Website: apple
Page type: billing-address
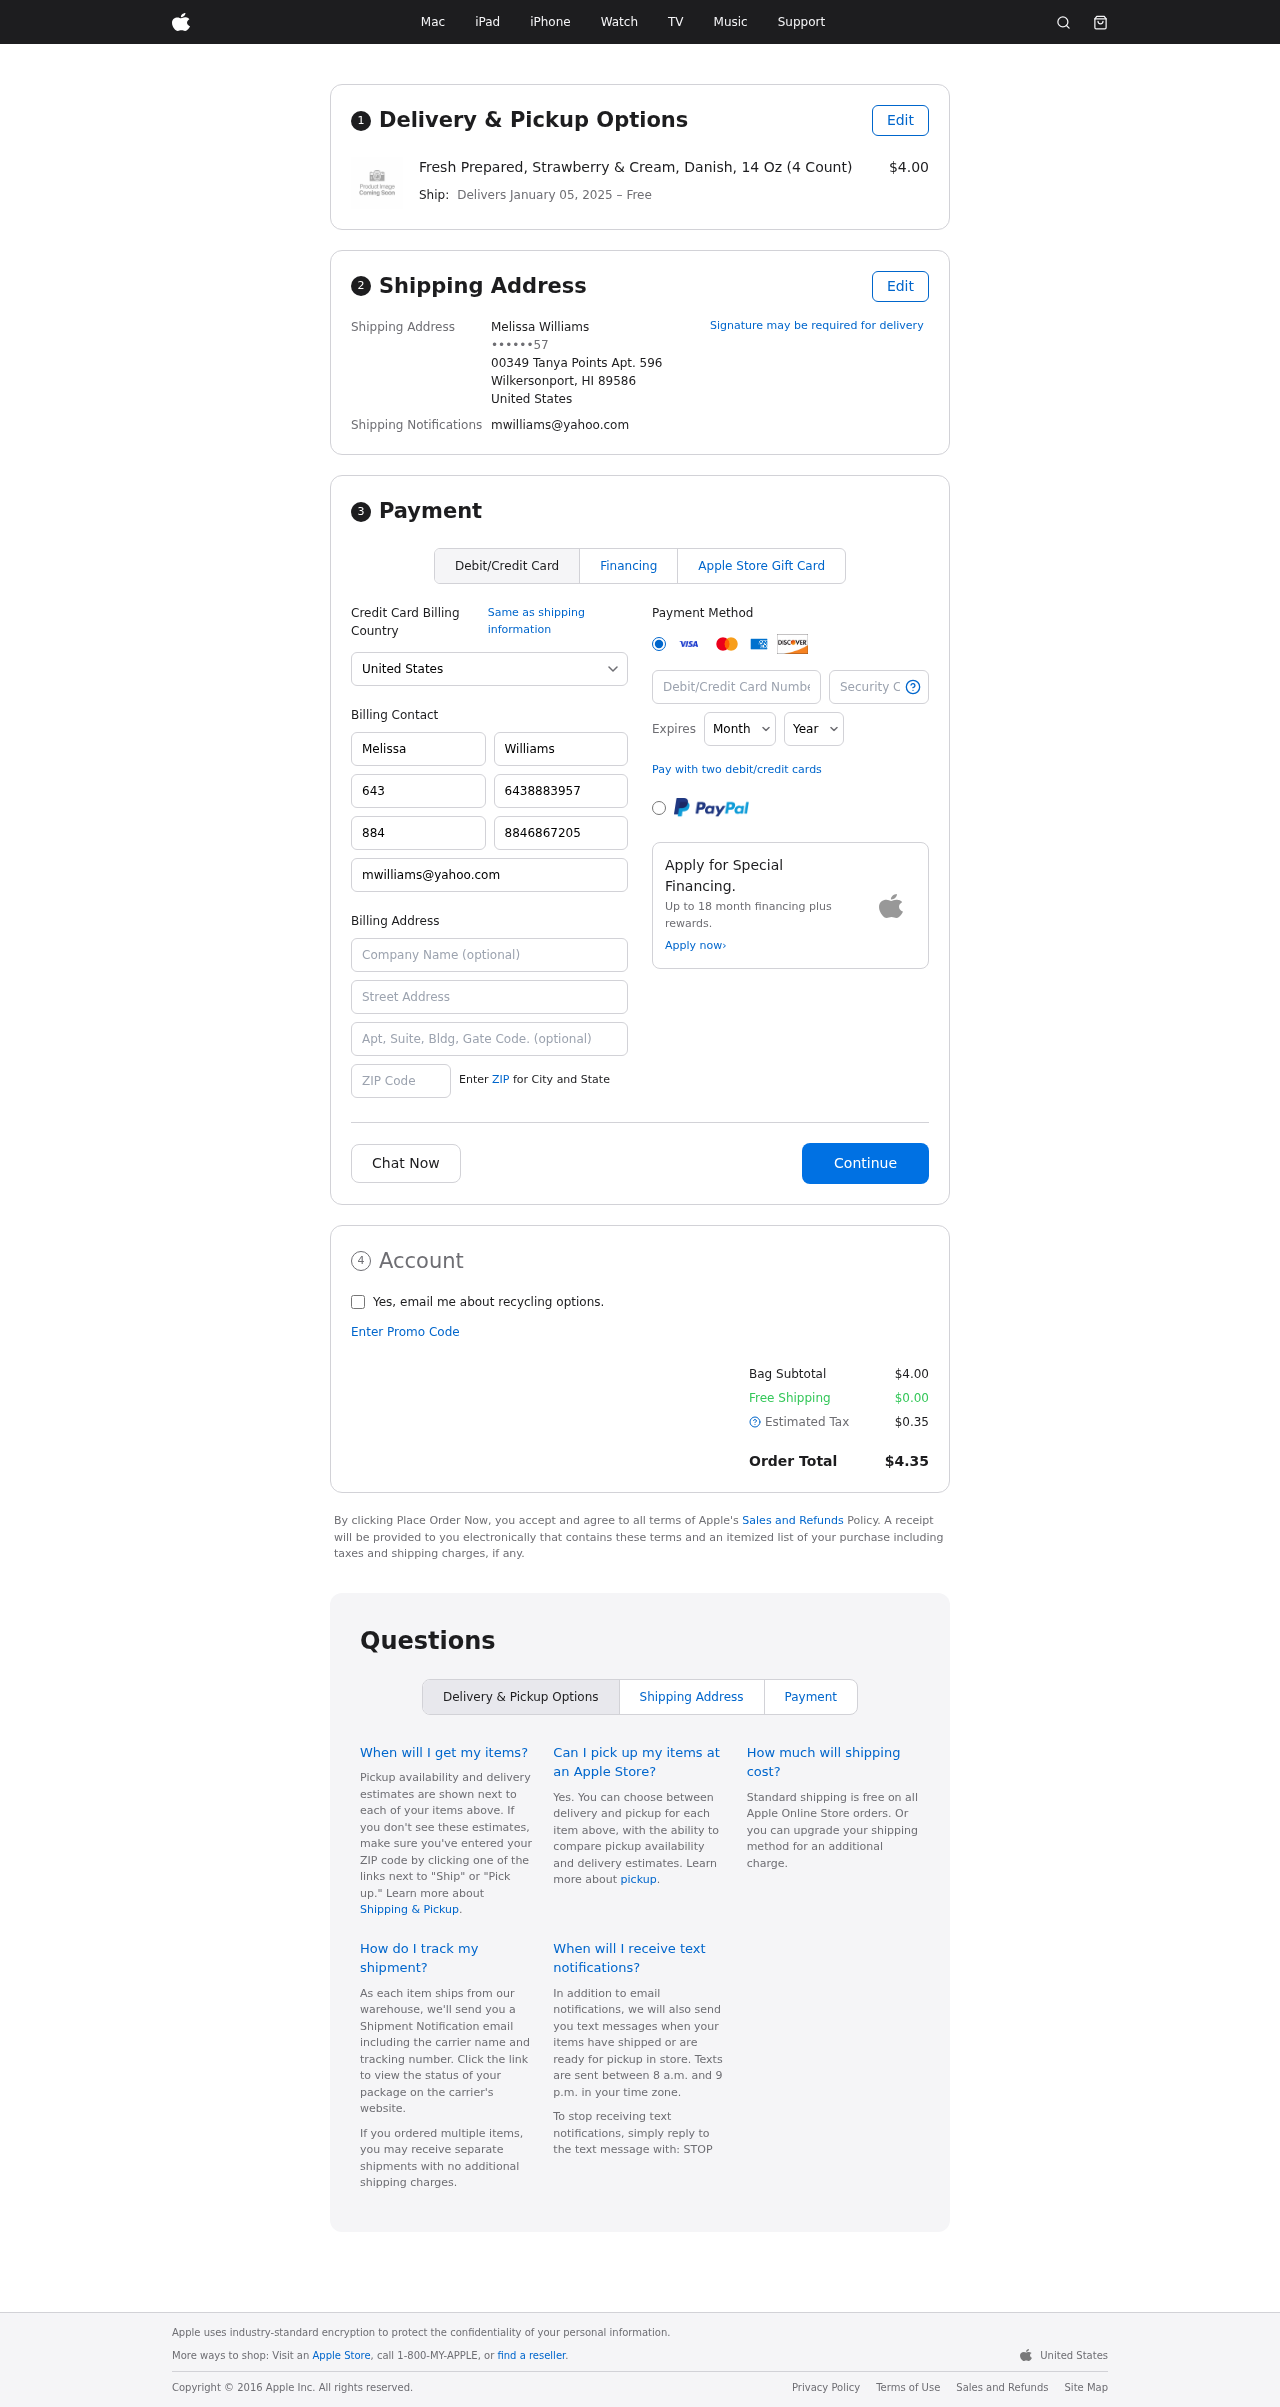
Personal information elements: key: PII_CARD_CVV
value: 2128
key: PII_CARD_EXPIRY_MONTH
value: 12
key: PII_CARD_EXPIRY_YEAR
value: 27
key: PII_CARD_NUMBER
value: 3709 2988 7582 940
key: PII_CITY_STATE_ZIP
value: Wilkersonport, HI 89586
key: PII_COUNTRY
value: United States
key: PII_EMAIL
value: mwilliams@yahoo.com
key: PII_FULLNAME
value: Melissa Williams
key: PII_STREET
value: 00349 Tanya Points Apt. 596
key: PII_PHONE_MASKED
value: ••••••57
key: PII_BILLING_FIRSTNAME
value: Melissa
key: PII_BILLING_LASTNAME
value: Williams
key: PII_BILLING_PHONE_AREA
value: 643
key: PII_BILLING_PHONE
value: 6438883957
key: PII_BILLING_PHONE_ALT_AREA
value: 884
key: PII_BILLING_PHONE_ALT
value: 8846867205
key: PII_BILLING_EMAIL
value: mwilliams@yahoo.com
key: PII_BILLING_STREET
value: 00349 Tanya Points Apt. 596
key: PII_BILLING_STREET2
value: Suite 316
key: PII_BILLING_POSTCODE
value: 89586
Product elements: key: PRODUCT1_NAME
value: Fresh Prepared, Strawberry & Cream, Danish, 14 Oz (4 Count)
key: PRODUCT1_PRICE
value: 4
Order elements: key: ORDER_DELIVERY_DATE
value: January 05, 2025
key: ORDER_SUBTOTAL
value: $4.00
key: ORDER_SHIPPING_COST
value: $0.00
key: ORDER_TAX
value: $0.35
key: ORDER_TOTAL
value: $4.35